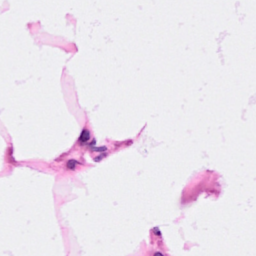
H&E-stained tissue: Breast